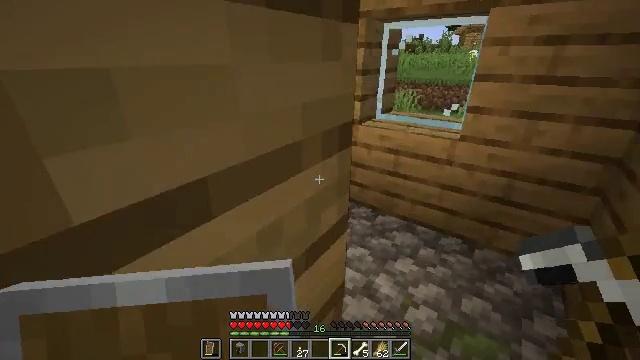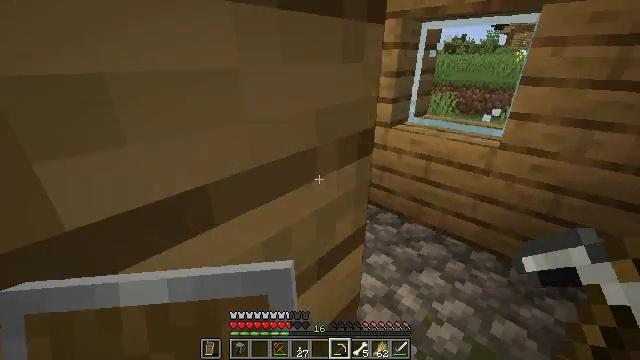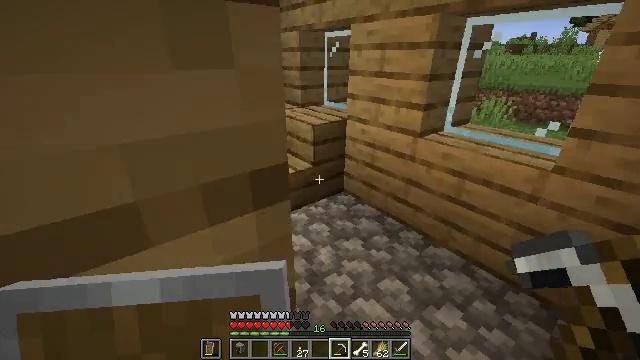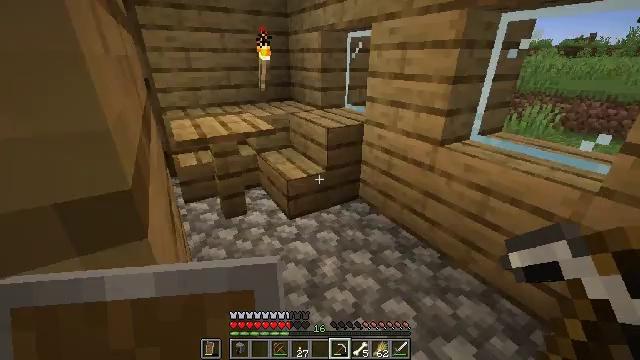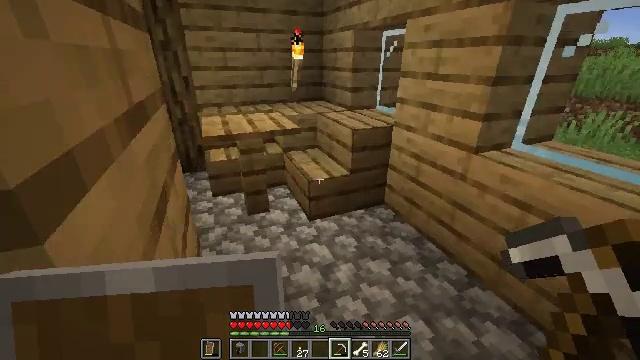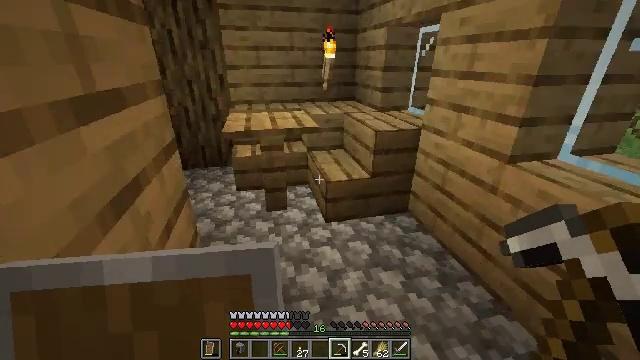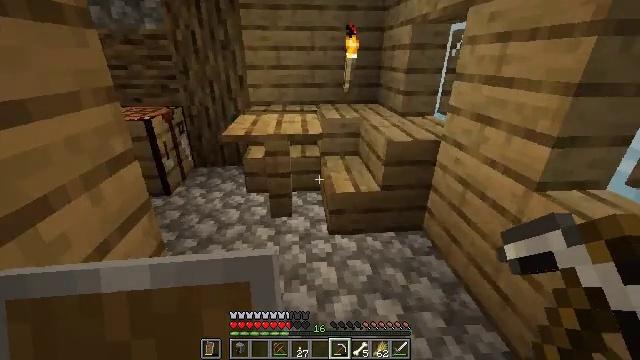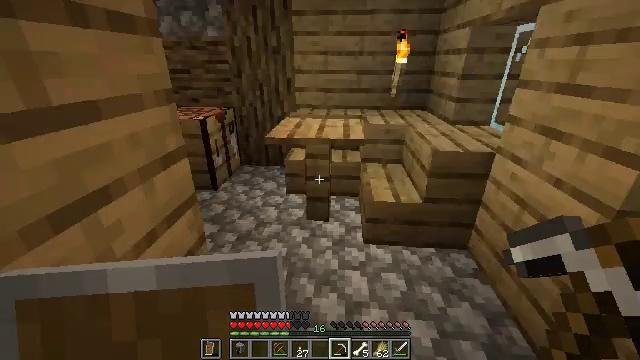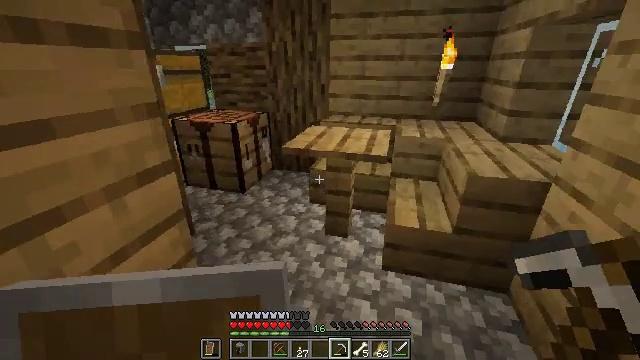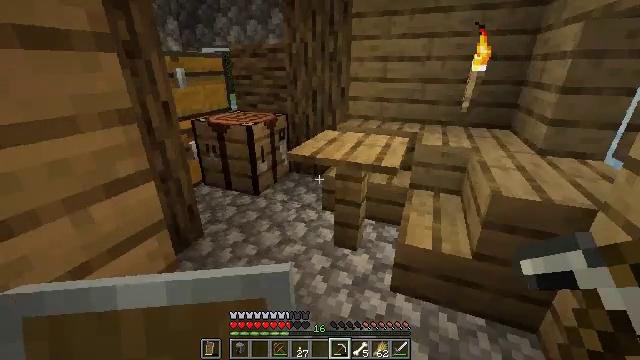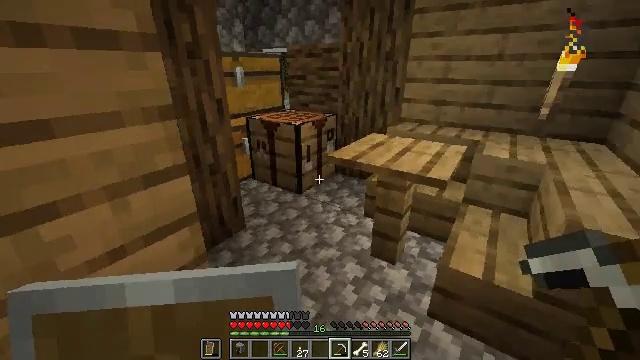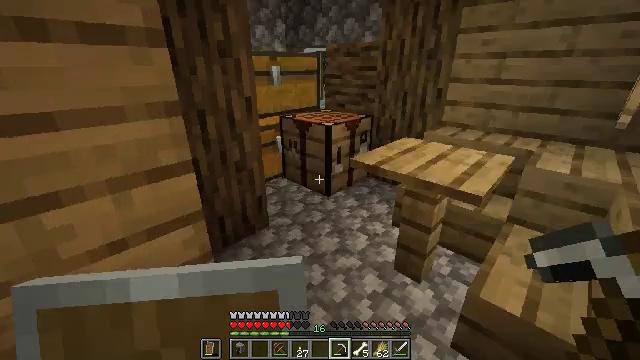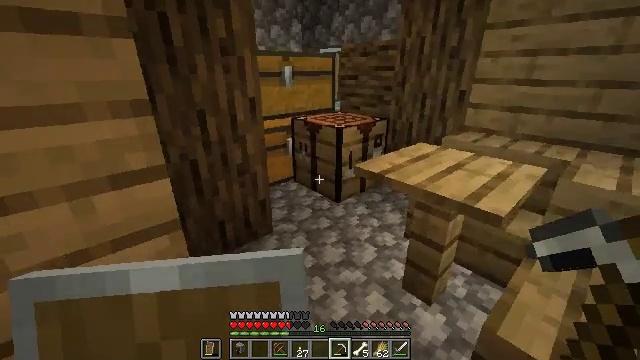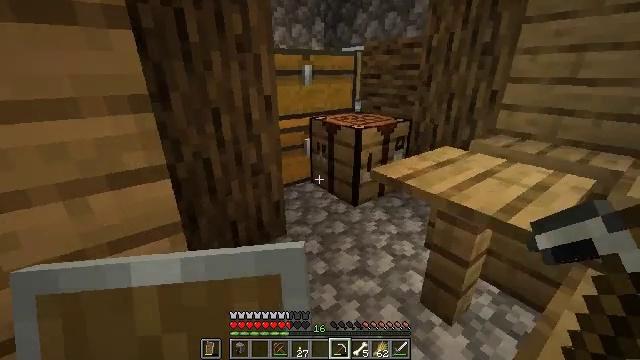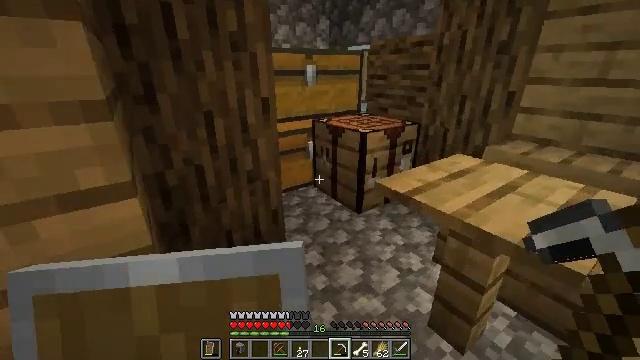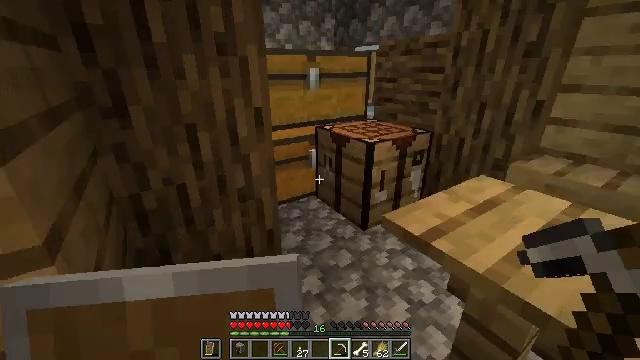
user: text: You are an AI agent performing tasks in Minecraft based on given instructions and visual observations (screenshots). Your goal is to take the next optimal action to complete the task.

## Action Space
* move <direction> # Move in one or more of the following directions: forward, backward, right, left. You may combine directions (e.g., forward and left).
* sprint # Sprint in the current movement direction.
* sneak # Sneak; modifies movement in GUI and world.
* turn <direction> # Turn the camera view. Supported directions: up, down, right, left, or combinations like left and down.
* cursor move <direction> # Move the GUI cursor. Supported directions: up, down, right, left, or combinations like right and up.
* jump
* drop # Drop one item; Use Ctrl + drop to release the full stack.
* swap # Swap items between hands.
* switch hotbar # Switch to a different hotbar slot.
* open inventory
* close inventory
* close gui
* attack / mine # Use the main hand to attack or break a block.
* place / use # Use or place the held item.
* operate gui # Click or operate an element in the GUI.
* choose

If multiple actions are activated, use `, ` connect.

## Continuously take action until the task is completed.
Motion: motion action
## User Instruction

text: Mine the bell from its post.
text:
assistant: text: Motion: move forward and move right, turn left
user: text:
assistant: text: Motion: move forward and move right, turn left
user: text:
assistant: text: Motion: move forward and move right, turn left
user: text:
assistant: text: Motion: move forward and move right, turn left
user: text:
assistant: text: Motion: move forward and move right, turn left
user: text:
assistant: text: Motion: move forward and move right, turn left
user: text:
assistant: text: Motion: move forward and move right, turn left
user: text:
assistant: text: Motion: move forward and move right, turn left
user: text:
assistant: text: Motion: move forward and move right, turn left
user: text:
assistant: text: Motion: move forward and move right, turn left
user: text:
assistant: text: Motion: move forward and move right, turn left
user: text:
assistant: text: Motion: move forward, turn left
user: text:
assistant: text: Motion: move forward, turn left
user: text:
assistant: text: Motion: move forward, turn left
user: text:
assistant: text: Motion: move forward, turn left
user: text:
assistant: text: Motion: move forward, turn left
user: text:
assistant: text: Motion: turn left and up
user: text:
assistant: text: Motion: turn left and up
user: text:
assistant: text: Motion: turn up
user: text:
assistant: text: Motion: turn right and up
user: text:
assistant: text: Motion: no_op
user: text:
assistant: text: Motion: no_op
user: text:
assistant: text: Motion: no_op
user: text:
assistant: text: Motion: turn down
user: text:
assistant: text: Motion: no_op
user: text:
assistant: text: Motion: no_op
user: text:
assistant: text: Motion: use / place
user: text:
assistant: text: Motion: use / place
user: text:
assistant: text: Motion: use / place
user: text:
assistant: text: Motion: no_op